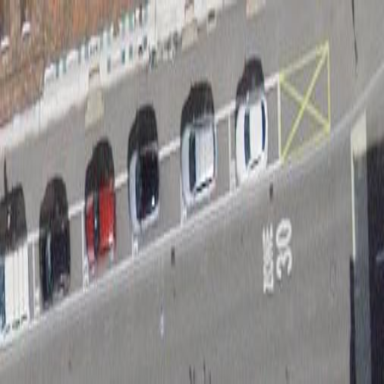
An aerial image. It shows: Street-side parallel parking available at this location.